Interaction volume radius: 10 \u00c5
Interaction volume height: 10 \u00c5
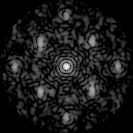
Disorder parameter: 0.4035